Field crop: tomato
Growth stage: 2
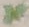
Species: solanum